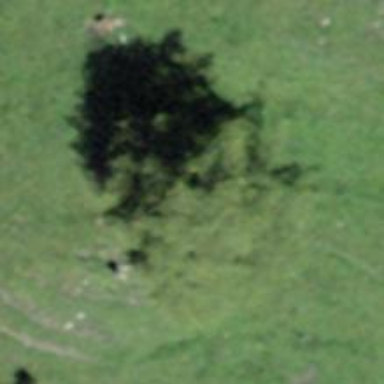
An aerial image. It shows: Single tag "natural: tree."